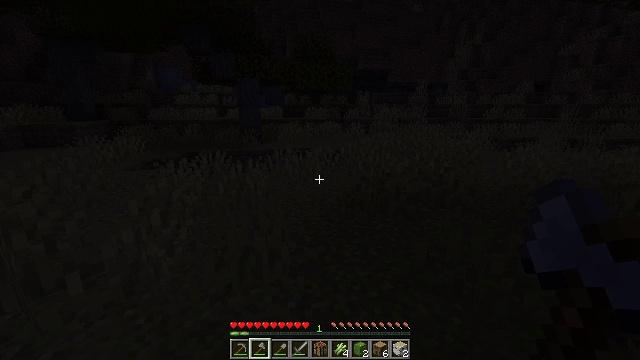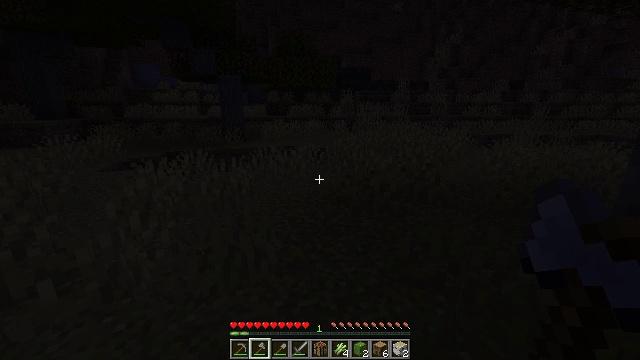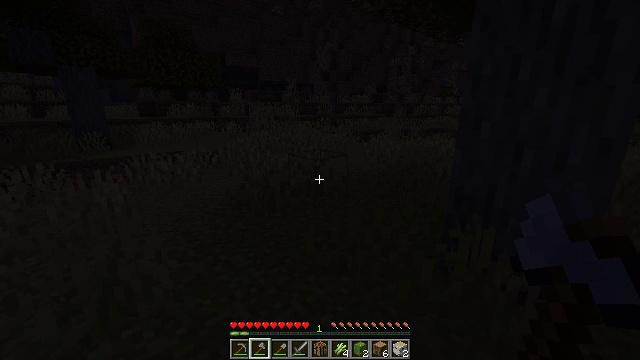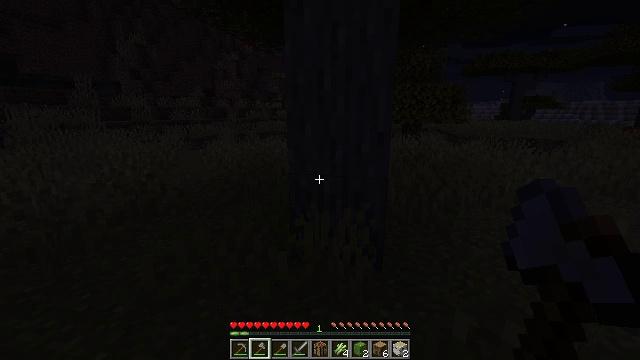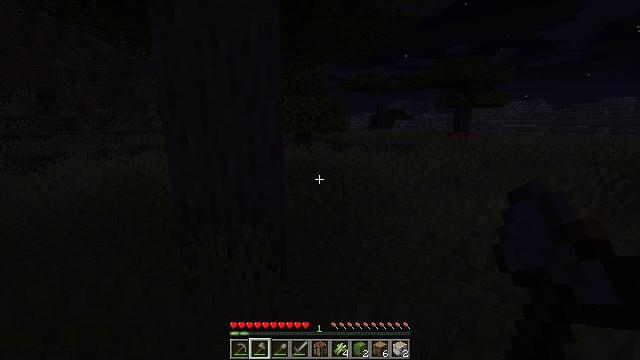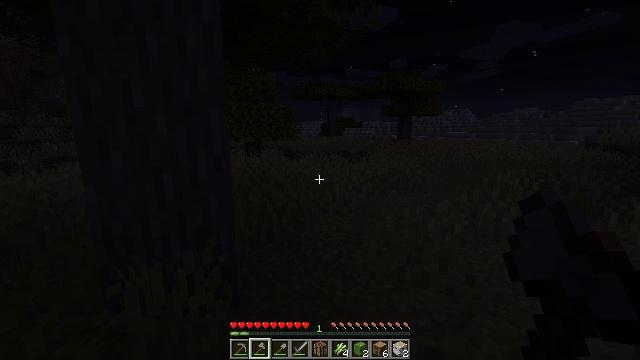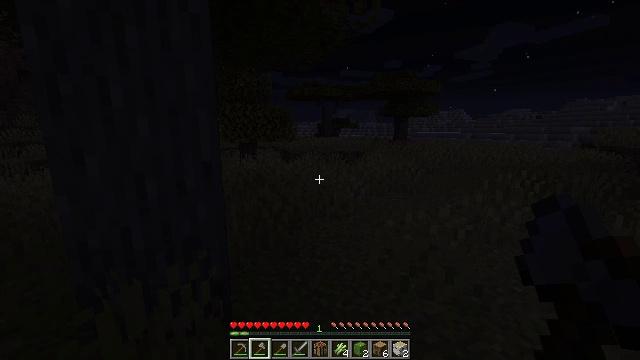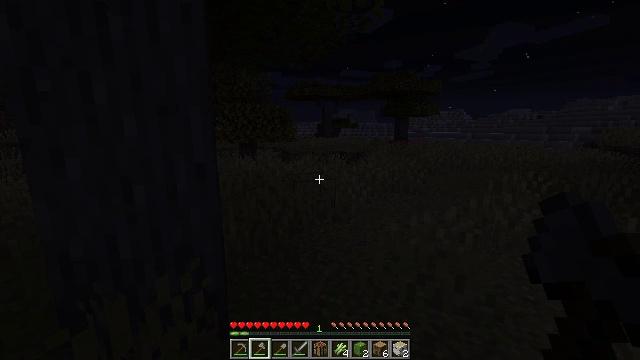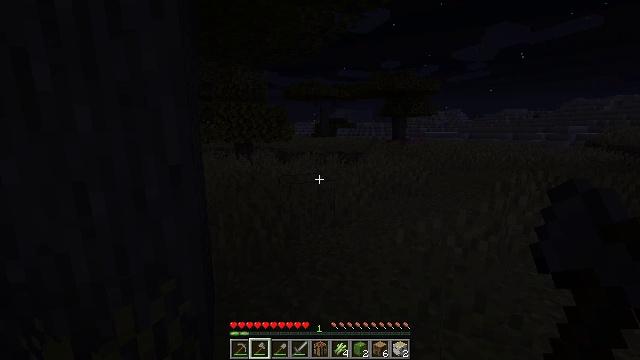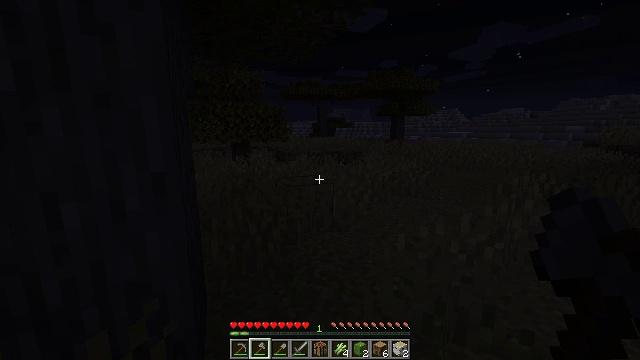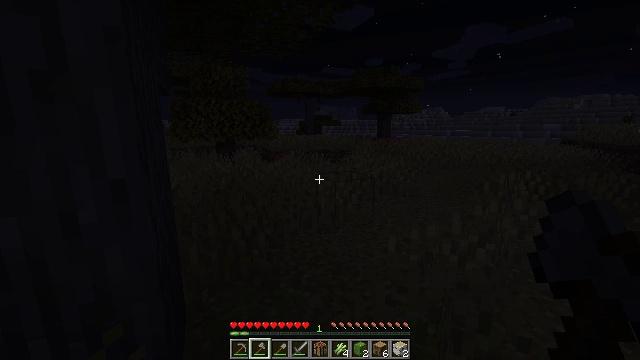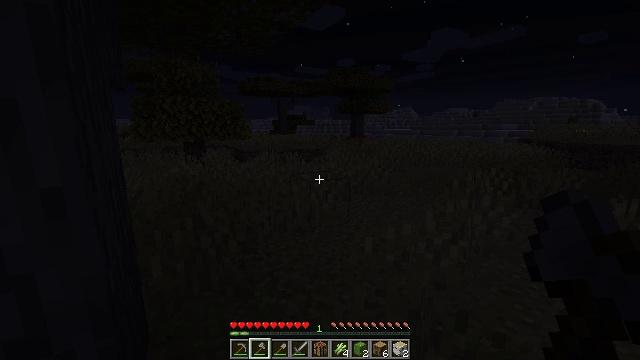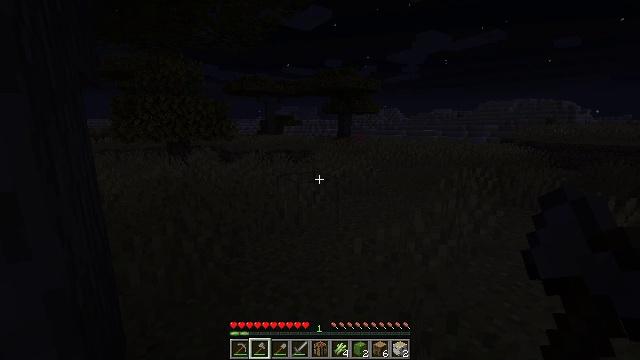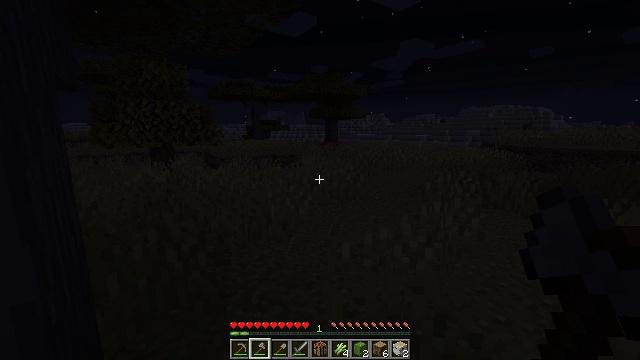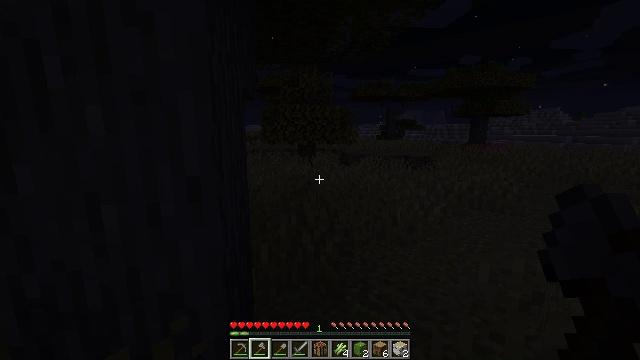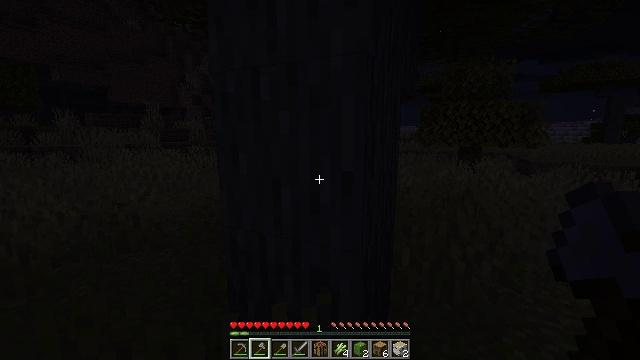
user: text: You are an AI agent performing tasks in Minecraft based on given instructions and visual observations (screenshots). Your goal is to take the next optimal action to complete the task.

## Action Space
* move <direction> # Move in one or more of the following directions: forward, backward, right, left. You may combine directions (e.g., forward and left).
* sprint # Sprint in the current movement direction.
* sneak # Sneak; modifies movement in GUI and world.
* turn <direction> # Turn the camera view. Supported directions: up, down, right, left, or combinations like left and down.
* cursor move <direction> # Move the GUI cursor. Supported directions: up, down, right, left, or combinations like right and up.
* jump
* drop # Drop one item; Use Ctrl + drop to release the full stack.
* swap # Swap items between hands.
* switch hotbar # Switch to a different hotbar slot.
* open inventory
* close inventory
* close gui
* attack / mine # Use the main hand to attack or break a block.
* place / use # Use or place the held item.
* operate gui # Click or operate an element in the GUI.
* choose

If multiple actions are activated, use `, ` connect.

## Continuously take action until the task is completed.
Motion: motion action
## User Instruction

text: Collect acacia logs by breaking the tree.
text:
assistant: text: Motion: turn right
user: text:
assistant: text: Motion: turn right
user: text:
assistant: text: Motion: turn right
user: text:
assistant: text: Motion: move forward, turn right and up
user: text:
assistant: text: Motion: move forward, turn right and up
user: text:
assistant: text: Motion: move forward
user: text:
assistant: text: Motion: move forward
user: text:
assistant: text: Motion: move forward
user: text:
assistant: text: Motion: move forward
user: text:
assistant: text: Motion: turn right
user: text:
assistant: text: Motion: turn right
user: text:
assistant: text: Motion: turn right
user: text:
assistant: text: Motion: turn right and up
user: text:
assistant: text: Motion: turn left
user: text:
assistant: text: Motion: turn left
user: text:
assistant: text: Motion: turn left
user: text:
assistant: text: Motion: attack / mine
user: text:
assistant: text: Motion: attack / mine
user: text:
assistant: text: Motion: attack / mine
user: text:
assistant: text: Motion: attack / mine
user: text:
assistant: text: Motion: attack / mine
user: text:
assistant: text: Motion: attack / mine
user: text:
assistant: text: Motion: attack / mine
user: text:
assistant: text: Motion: attack / mine
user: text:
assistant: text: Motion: attack / mine
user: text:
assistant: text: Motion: attack / mine
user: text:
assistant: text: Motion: attack / mine
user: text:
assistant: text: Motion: attack / mine
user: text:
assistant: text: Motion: attack / mine
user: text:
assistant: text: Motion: attack / mine